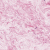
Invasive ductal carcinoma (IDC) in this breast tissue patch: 0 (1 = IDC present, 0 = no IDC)